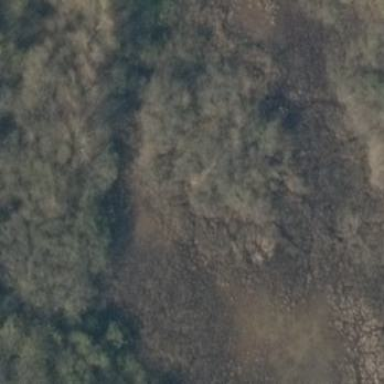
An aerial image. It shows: Bog wetland.